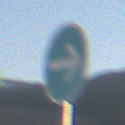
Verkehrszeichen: VorgeschriebeneFahrtrichtungHierRechts
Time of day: SunriseSunset
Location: Outdoor (Nature)
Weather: Clear
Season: NotSpecified
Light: Natural